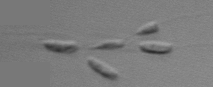
Label: Dinobryon